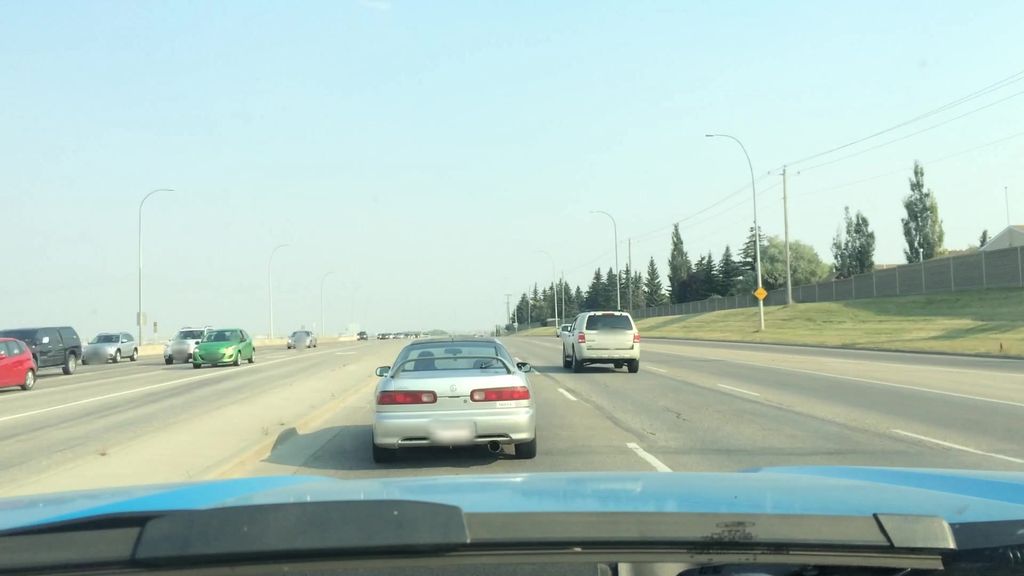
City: calgary